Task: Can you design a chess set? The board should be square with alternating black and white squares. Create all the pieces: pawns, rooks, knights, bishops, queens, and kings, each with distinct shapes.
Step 4832:
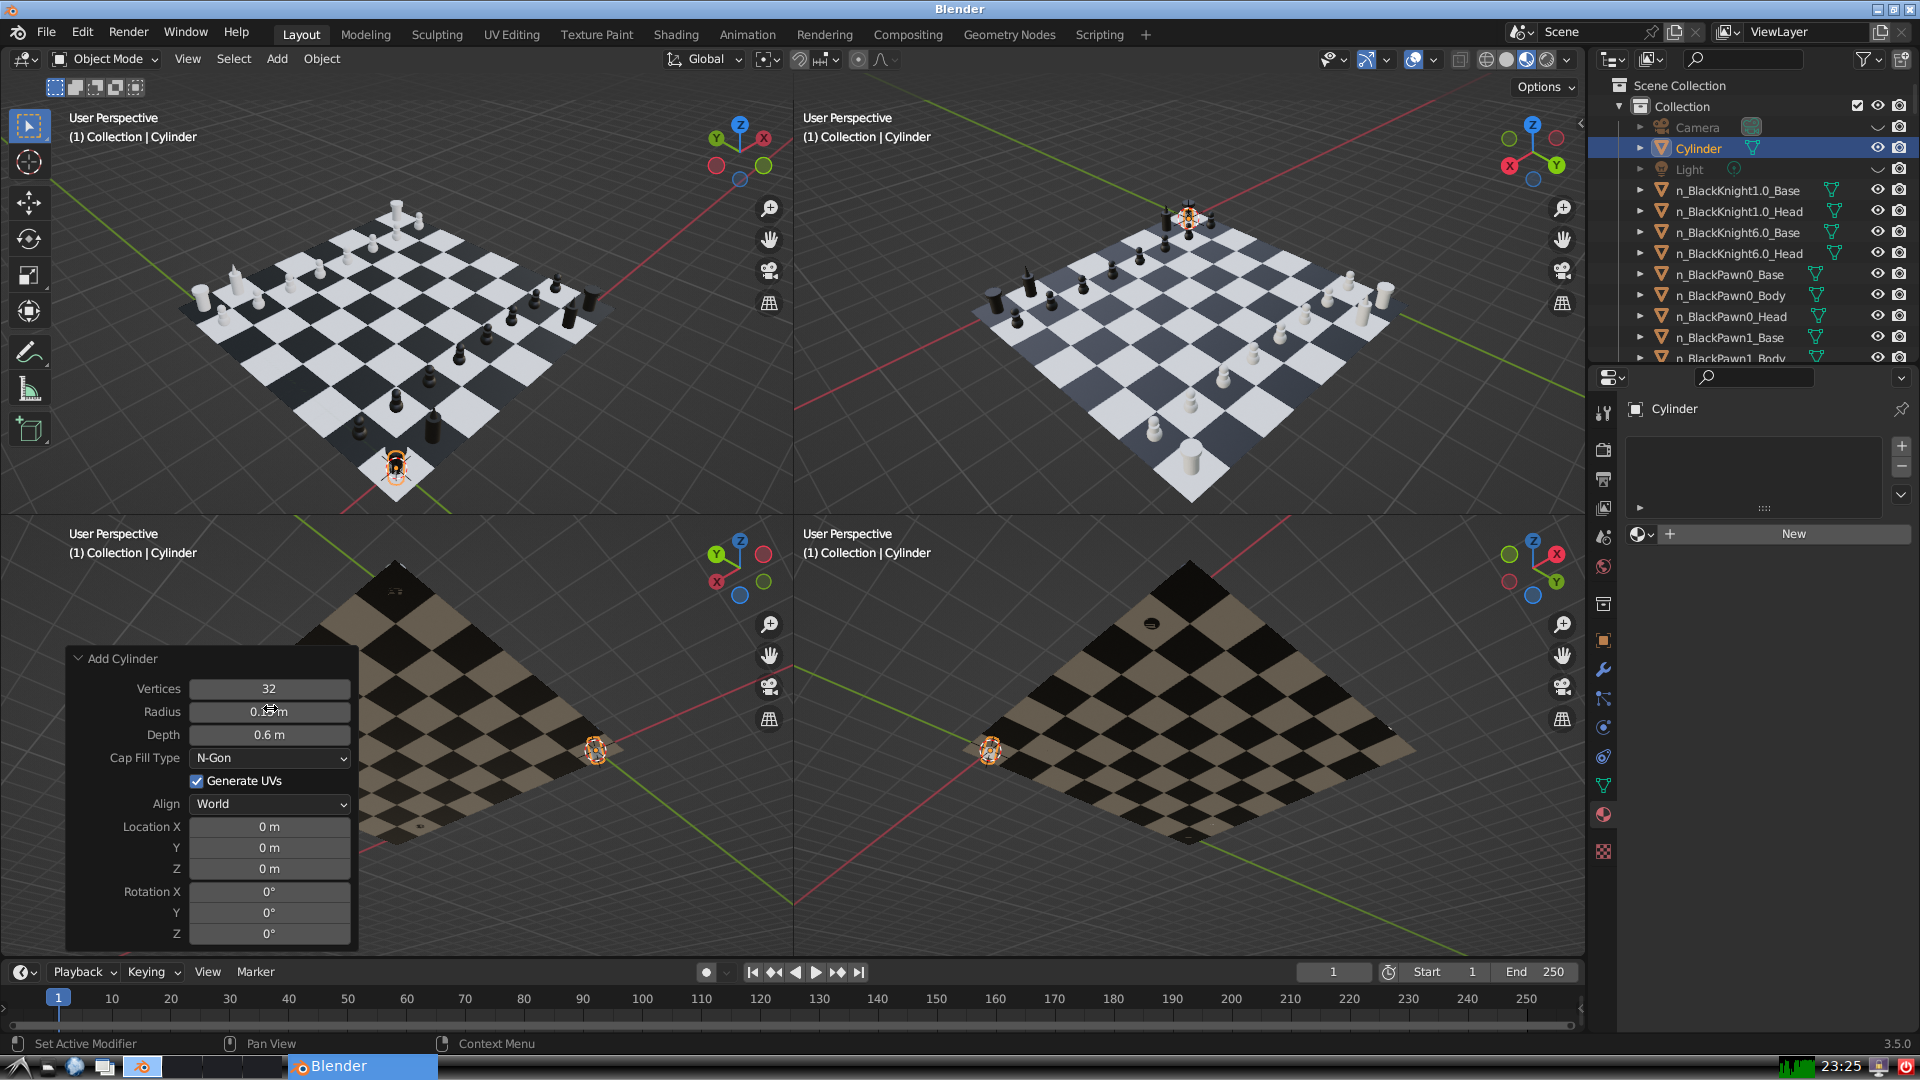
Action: {"mouse_move": [960, 540]}